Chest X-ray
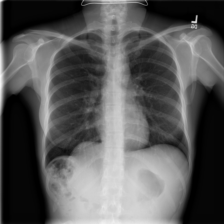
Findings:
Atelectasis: negative
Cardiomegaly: negative
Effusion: negative
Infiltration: negative
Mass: negative
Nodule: negative
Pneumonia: negative
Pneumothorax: negative
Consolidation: negative
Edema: negative
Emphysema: negative
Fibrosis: negative
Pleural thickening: negative
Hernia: negative